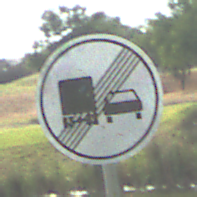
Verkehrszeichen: EndeUeberholverbotKraftfahrzeuge
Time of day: MorningAfternoon
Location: Outdoor (Nature)
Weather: PartlyCloudy
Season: NotSpecified
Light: Natural